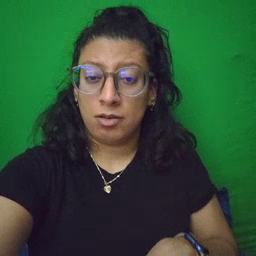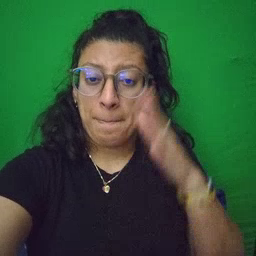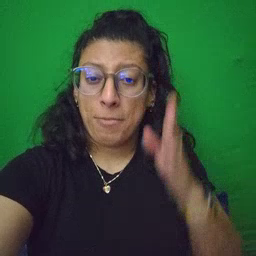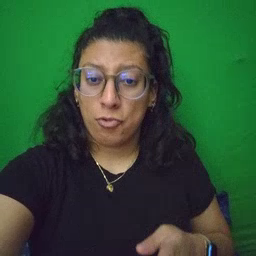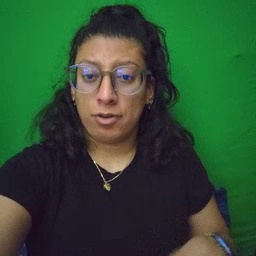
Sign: person